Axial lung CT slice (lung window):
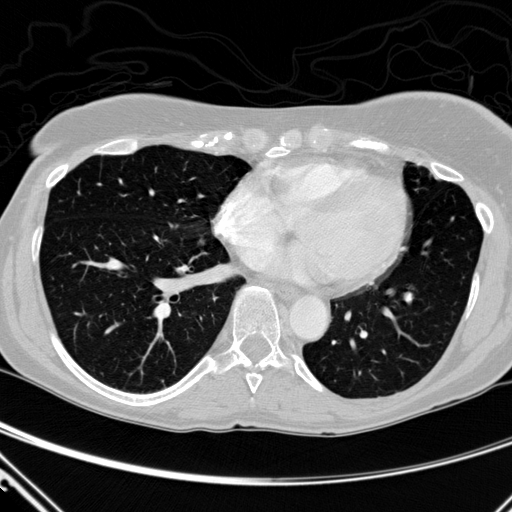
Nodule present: no